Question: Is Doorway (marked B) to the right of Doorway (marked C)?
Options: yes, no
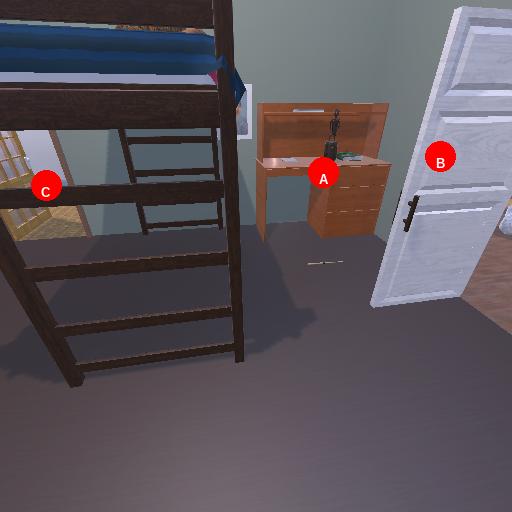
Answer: yes